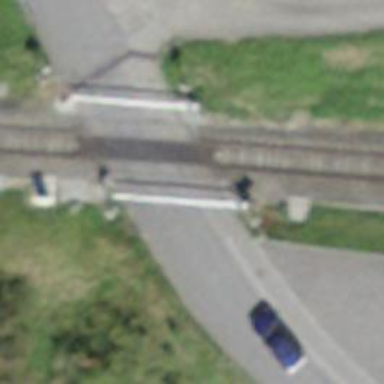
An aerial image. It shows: Level crossing along the railway.